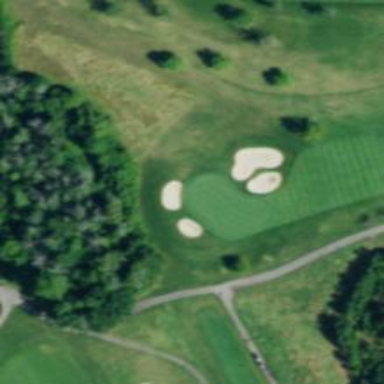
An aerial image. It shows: View of golf hole.